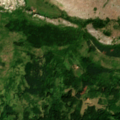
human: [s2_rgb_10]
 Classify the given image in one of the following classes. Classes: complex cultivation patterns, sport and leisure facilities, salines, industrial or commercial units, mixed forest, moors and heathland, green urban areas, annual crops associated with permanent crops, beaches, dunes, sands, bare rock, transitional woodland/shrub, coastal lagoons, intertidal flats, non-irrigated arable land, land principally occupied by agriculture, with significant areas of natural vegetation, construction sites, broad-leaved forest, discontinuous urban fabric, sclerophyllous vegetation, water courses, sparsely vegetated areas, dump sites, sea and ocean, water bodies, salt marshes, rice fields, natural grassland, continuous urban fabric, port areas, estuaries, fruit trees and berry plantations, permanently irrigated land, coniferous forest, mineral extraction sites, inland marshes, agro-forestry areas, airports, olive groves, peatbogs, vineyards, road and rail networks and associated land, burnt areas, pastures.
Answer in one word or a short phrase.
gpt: broad-leaved forest, transitional woodland/shrub, sparsely vegetated areas